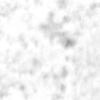
Label: no_change